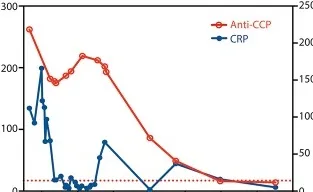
Autoimmune, genetic, and microbial factors associated with Aa-induced early RA. (A) Serial measurements of C-reactive protein (CRP) and anti-cyclic citrullinated peptide (CCP) antibodies. Day 0 marks the diagnosis of Aa endocarditis. Anti-CCP was determined in serum using an automated electrochemiluminescence immunoassay platform (Elecsys, Roche). The dotted line marks the cut-off for anti-CCP antibody positivity (17 U/mL).
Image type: pathology (immunostaining)